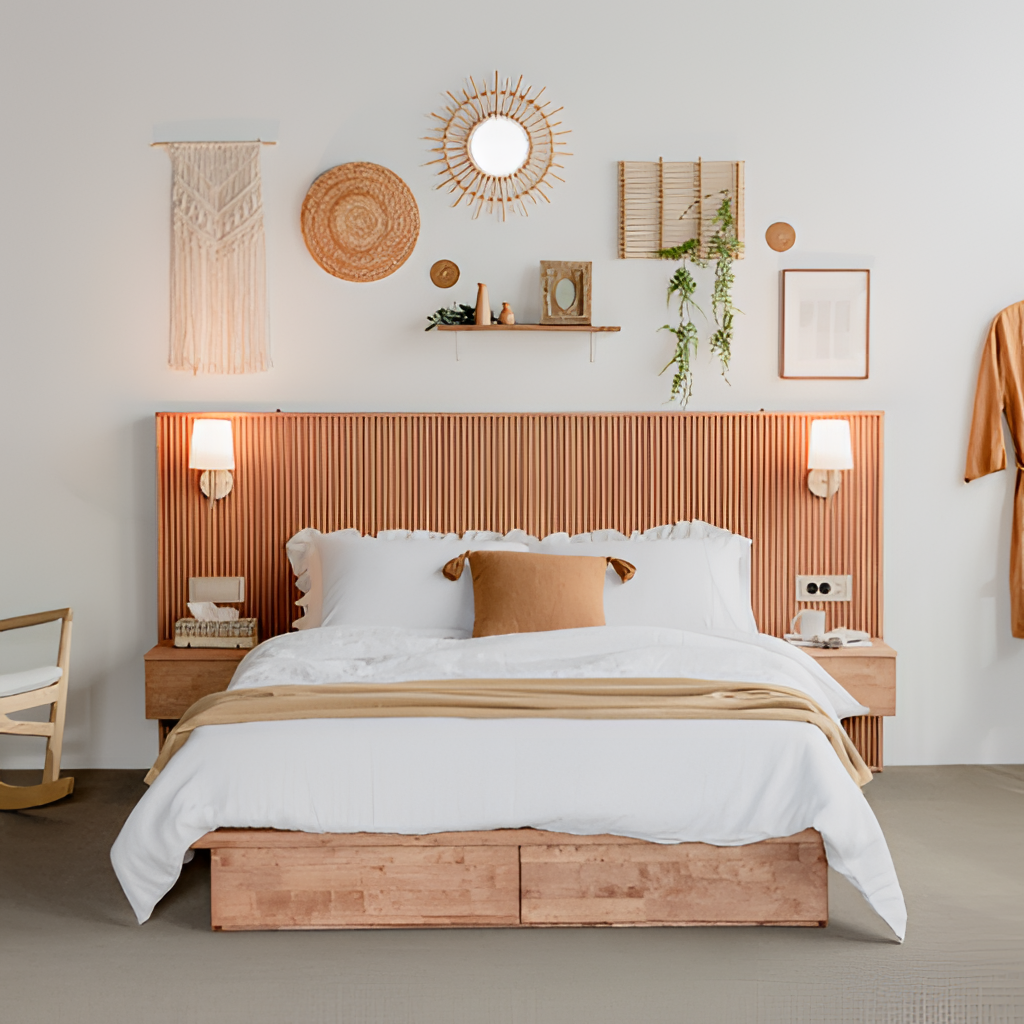
bedroom, wood illuminated headboard bed, gray wood flooring, with solid pattern, bohemian, paint wallpaper, with solid pattern